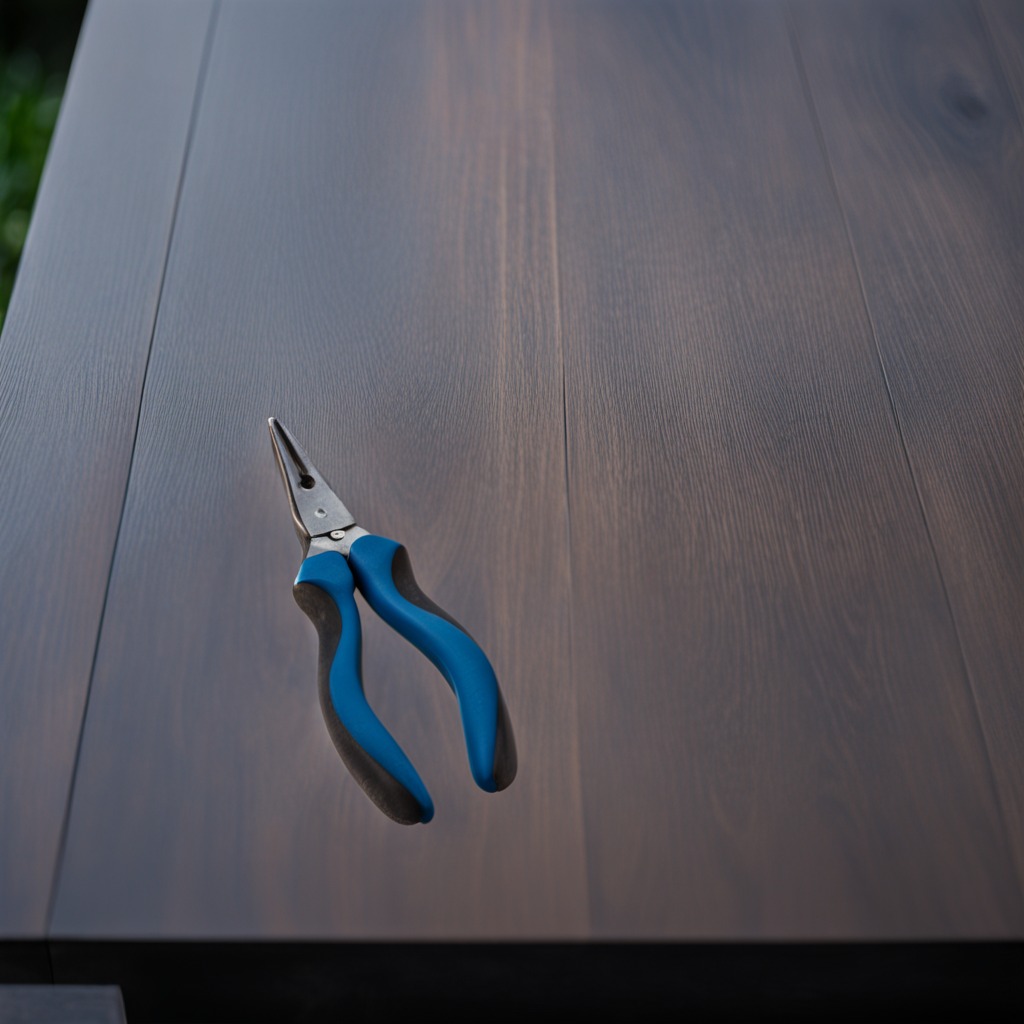
A plier lying on a old table with faint burn marks in a small garage at twilight